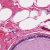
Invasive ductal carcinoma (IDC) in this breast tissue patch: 0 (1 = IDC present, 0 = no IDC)